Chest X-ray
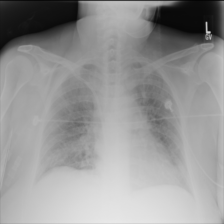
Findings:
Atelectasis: negative
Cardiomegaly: negative
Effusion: negative
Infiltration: negative
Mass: negative
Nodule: negative
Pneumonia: negative
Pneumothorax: negative
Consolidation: negative
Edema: positive
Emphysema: negative
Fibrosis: negative
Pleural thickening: negative
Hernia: negative